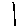
Label: line